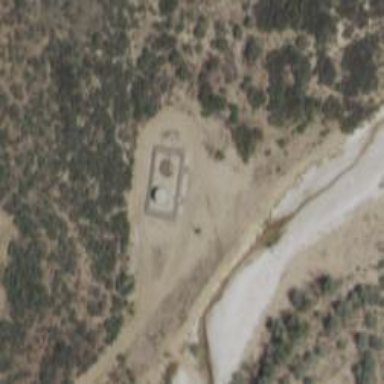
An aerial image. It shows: Storage tank with man-made structure.